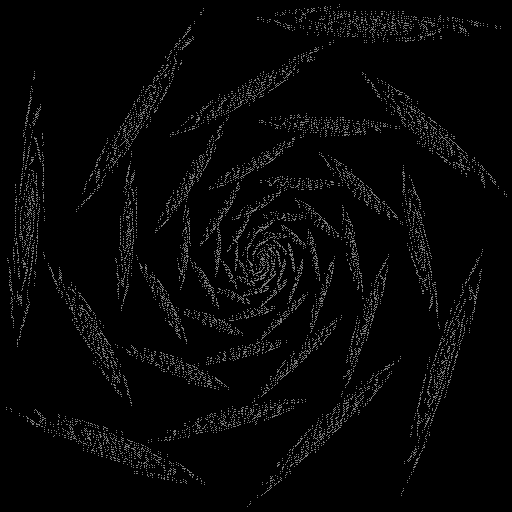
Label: rose